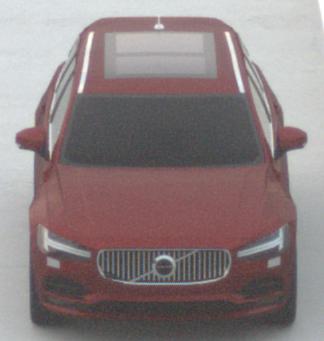
Make: Volvo
Model: V90
Detailed model: -
Model produced from: 2016
Model produced until: 2020
Doors: 5
Color: red
Road condition: dry road
Daytime: sunrise or sunset
Contrast: low contrast